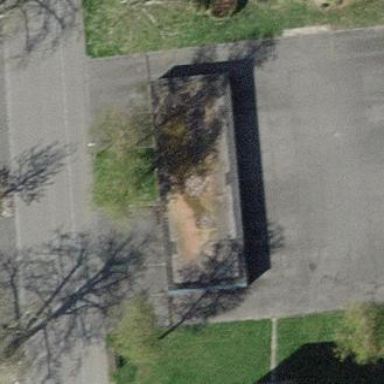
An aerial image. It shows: Garage with flat roof.